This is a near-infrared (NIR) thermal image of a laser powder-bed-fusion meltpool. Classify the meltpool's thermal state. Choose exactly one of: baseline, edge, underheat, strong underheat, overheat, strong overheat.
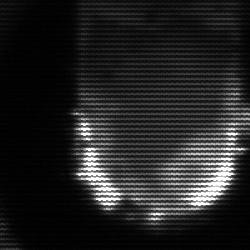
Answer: baseline